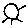
Label: sun